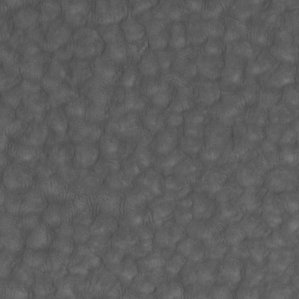
Label: non_frost